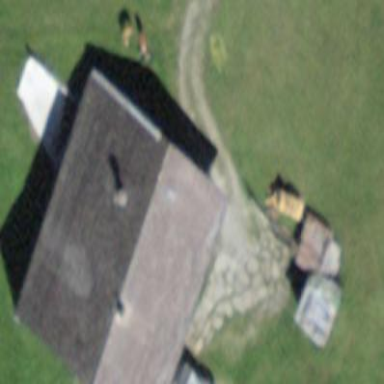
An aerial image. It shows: Farm building.